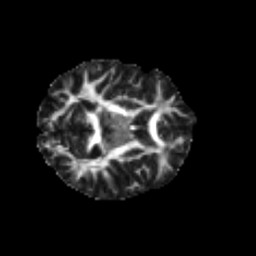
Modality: FA
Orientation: axial
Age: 21
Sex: female
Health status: healthy